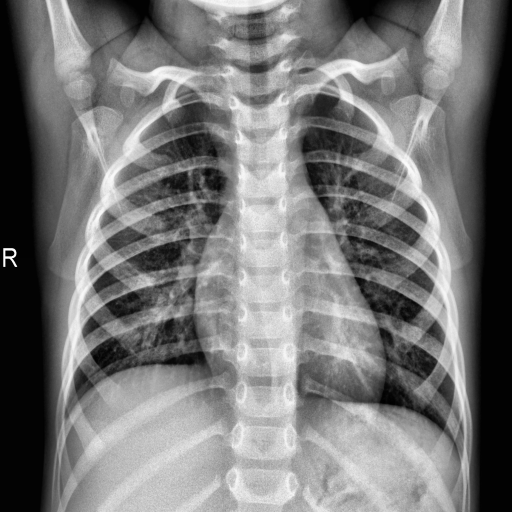
Finding: NORMAL